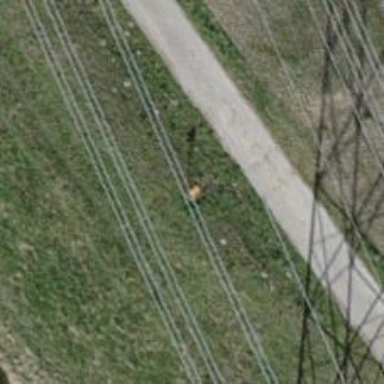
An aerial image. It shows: Pole supporting roof covering pipeline marker.